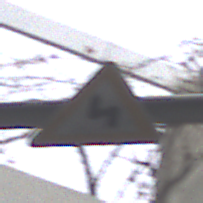
Verkehrszeichen: DoppelkurveZunaechstLinks
Umgebung: Roofed, Urban
Tageszeit: Midday
Wetter: Overcast
Licht: Artificial
Jahreszeit: NotSpecified
Kontrast: MediumContrast